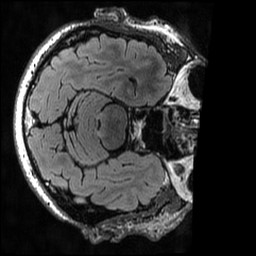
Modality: T2w
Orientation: axial
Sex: male
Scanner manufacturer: ge
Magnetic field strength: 3 T
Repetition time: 6 s
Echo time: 0.1266 s